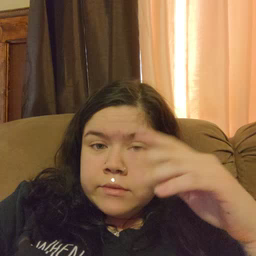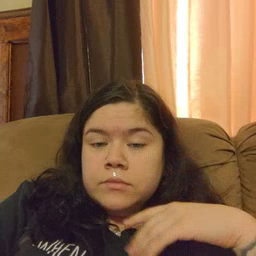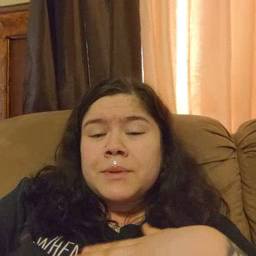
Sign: please